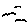
Label: bird